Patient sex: M
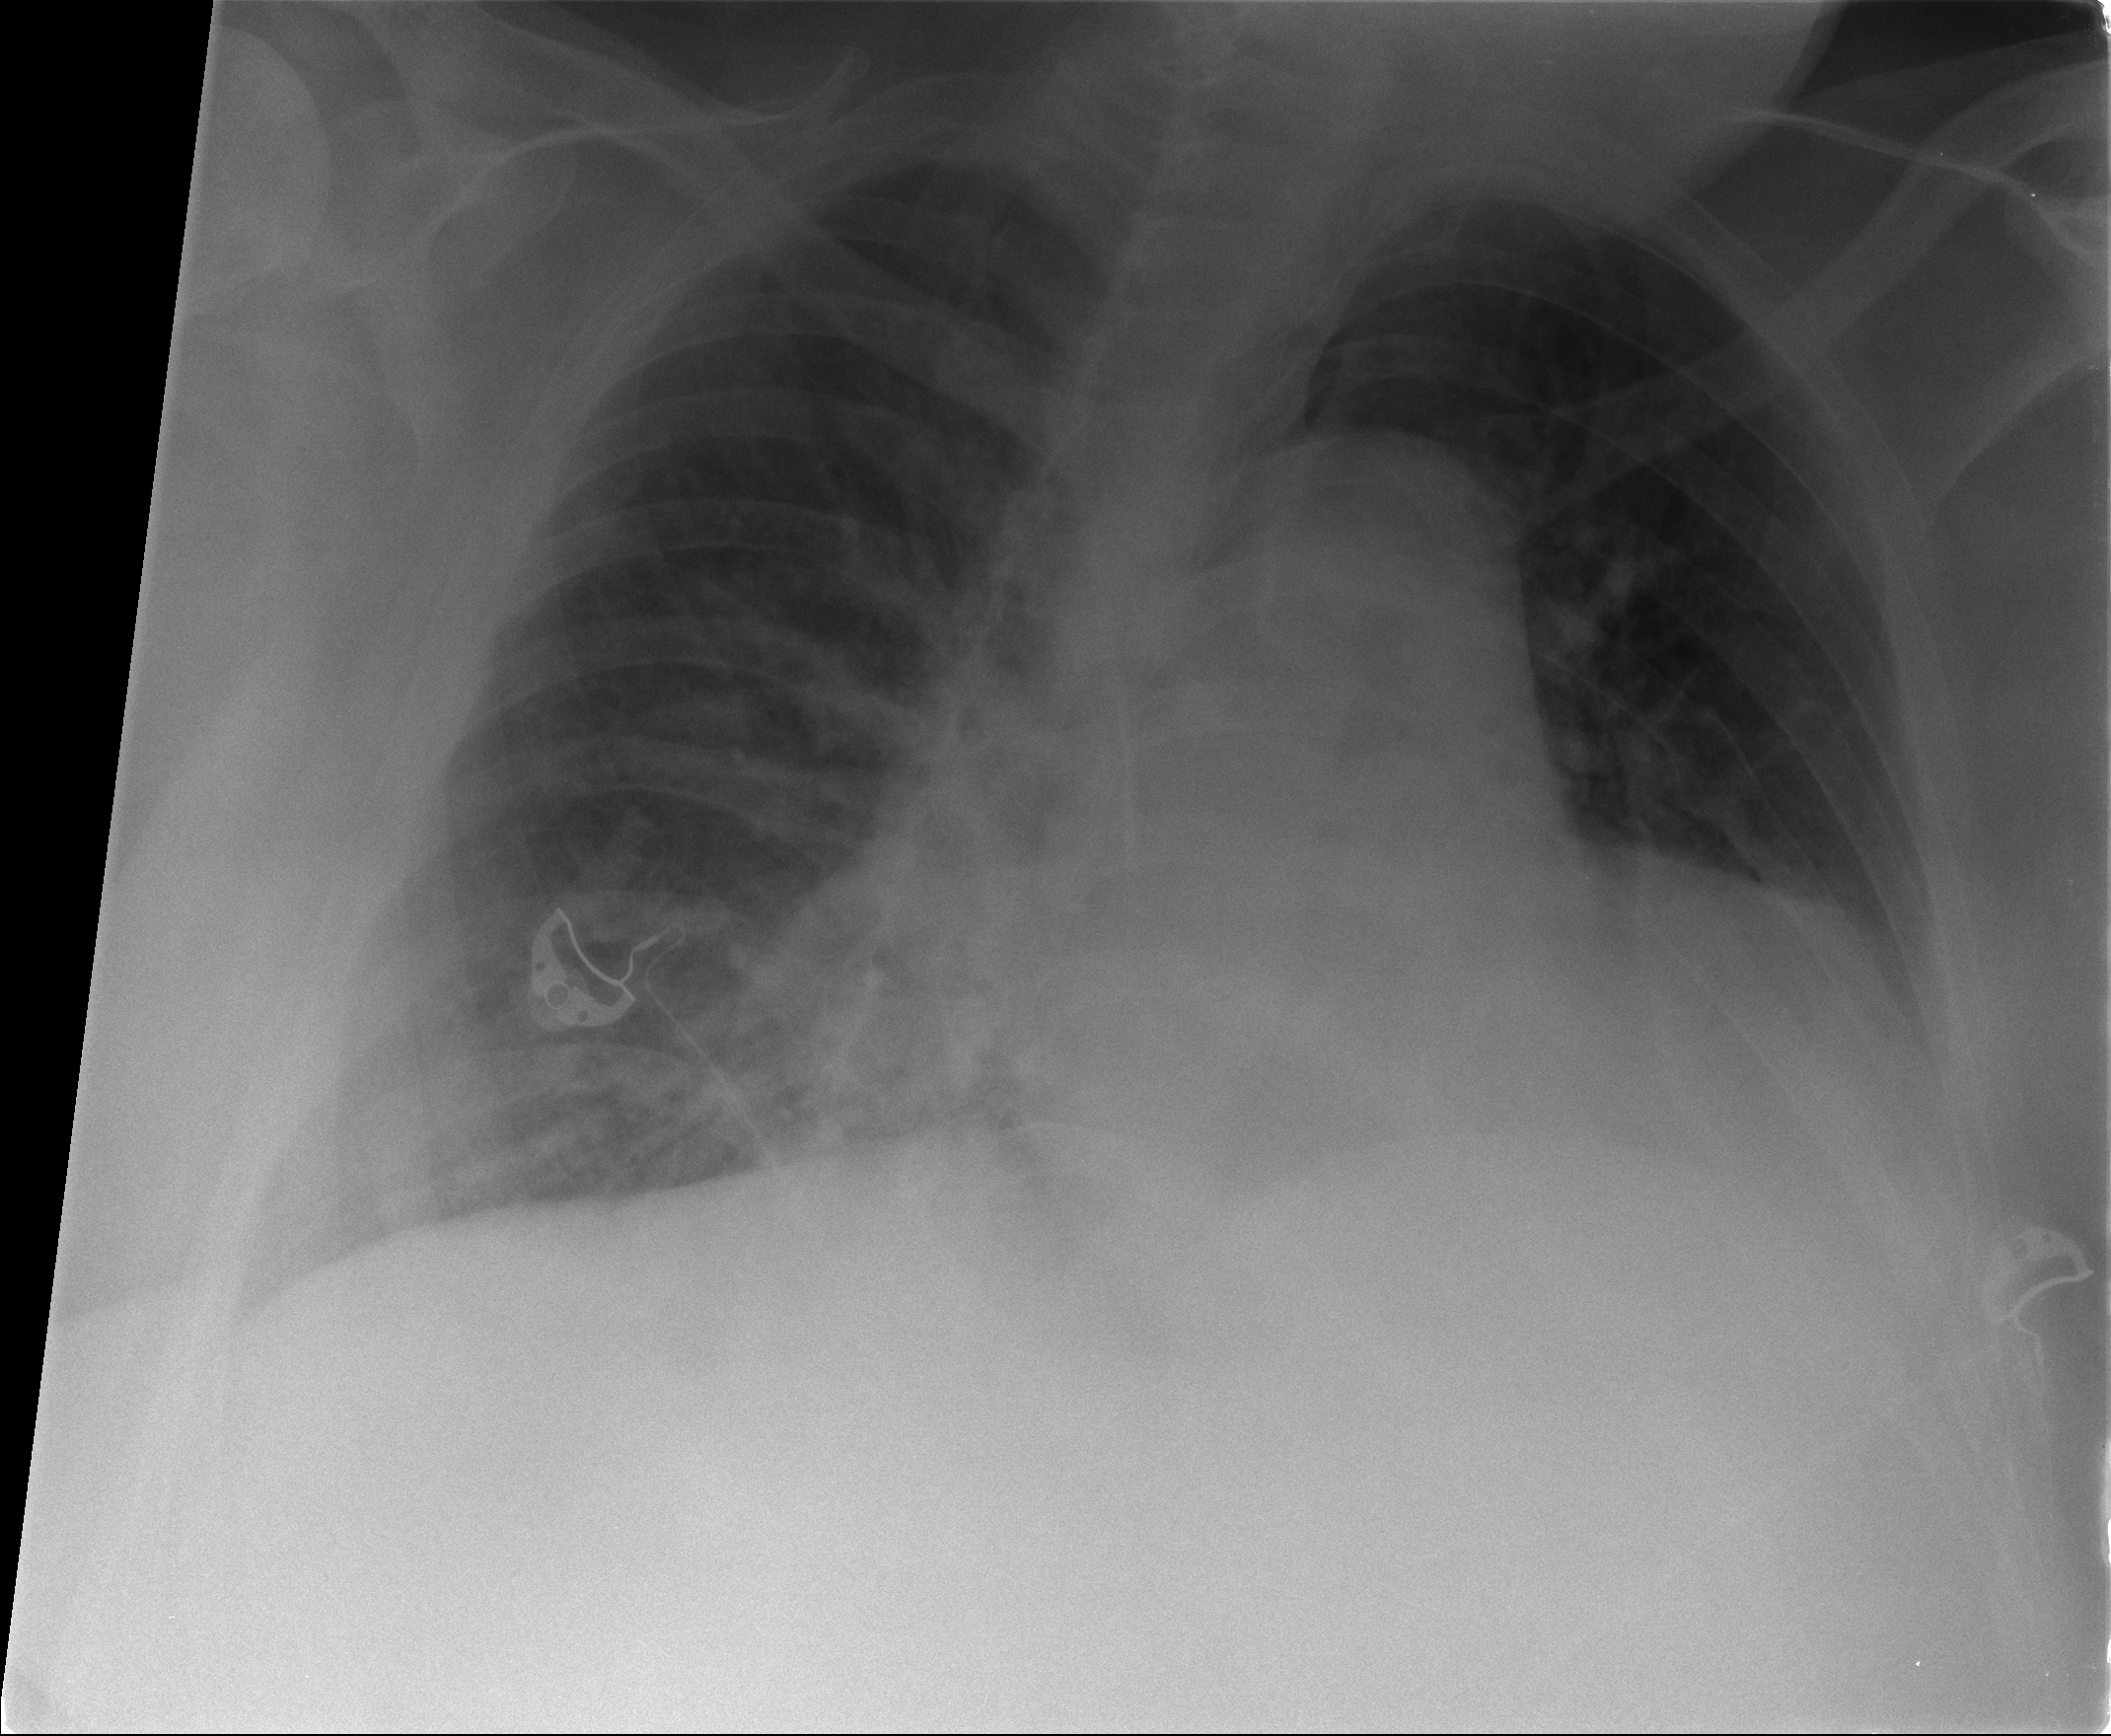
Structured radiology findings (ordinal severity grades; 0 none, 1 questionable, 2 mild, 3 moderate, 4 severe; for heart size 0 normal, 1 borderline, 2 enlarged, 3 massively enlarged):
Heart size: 2
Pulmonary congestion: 2
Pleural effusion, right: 0
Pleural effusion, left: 0
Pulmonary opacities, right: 0
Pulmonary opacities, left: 0
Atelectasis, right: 1
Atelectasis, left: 0